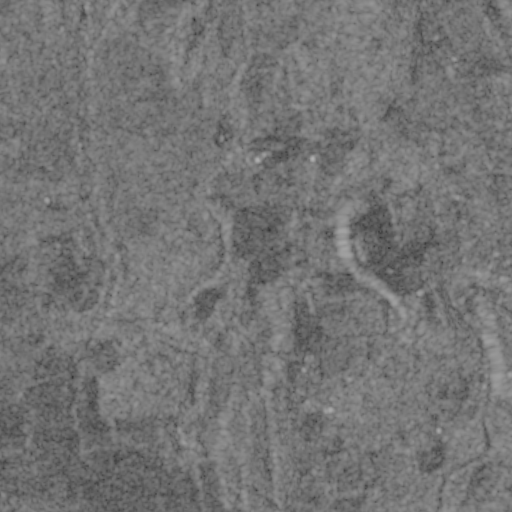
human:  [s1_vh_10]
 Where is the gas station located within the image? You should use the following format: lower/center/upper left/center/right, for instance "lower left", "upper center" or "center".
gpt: The gas station is located in the center right of the image.
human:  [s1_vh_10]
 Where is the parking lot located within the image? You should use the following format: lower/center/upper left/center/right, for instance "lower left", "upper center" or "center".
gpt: The parking lot is located in the center right of the image.
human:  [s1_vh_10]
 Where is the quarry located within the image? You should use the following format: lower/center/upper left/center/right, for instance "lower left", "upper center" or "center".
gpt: The quarry is located in the center right of the image.
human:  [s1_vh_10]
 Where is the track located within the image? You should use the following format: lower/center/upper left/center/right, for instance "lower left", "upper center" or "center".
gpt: The track is located in the center right of the image.
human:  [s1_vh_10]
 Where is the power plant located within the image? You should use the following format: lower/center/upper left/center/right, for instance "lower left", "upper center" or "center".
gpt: There is no power plant in the image.

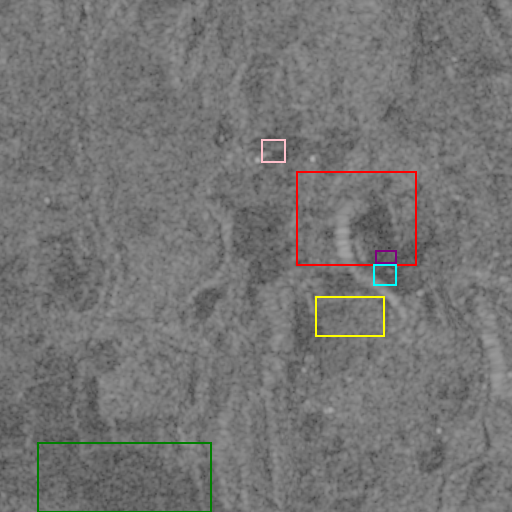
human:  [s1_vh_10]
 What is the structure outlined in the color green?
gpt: The structure outlined in green is a crop field.
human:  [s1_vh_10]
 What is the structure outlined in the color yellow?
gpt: The structure outlined in yellow is a park.
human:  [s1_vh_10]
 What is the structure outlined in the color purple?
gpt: The structure outlined in purple is a parking lot.
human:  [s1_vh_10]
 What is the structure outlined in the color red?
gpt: The structure outlined in red is a quarry.
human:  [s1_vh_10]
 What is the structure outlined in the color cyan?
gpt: The structure outlined in cyan is a track.
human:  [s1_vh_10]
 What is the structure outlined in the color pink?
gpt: The structure outlined in pink is a building.
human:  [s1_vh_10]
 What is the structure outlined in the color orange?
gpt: There is no orange outline.